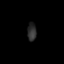
Tissue: lung
Cell type: Epithelial cells
Senescence score: 0.236
Nuclear area (px): 159
Mean DAPI intensity: 45.126